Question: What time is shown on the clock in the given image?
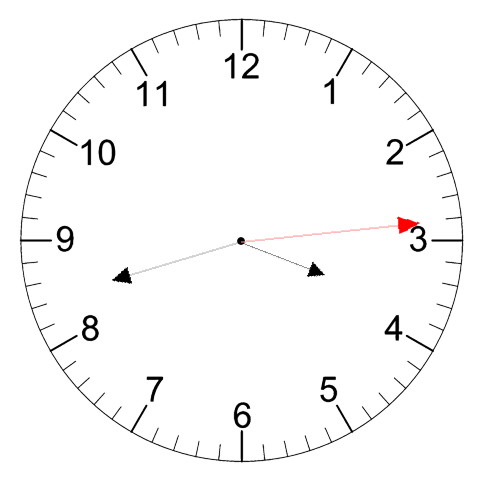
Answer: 03:42:14